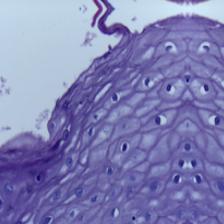
Diagnosis: Normal